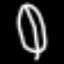
Label: leaf